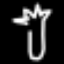
Label: fork